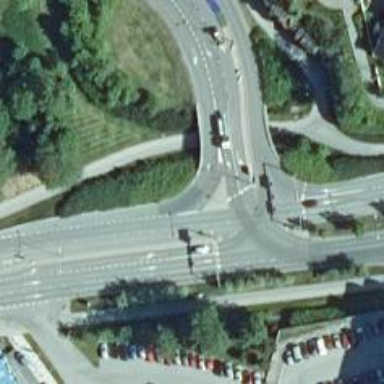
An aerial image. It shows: Bridge with asphalt surface carrying primary link road.